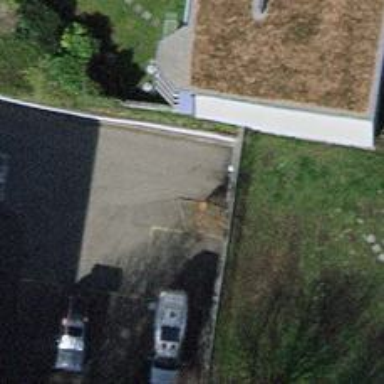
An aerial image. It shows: Parking entrance.